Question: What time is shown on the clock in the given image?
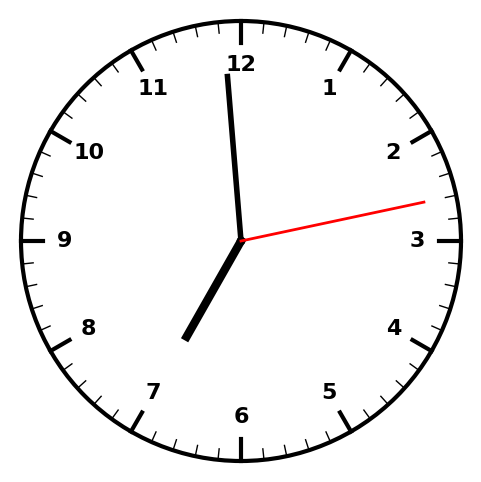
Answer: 06:59:13